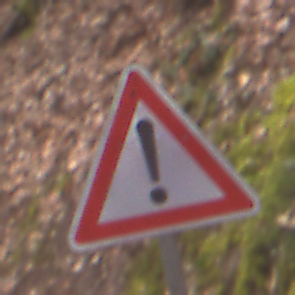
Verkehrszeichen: Gefahrenstelle
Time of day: Midday
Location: Outdoor (Nature)
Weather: Overcast
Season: Autumn
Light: Natural